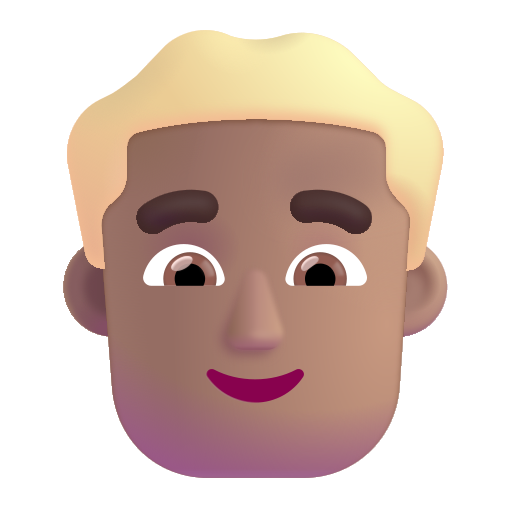
man blonde hair color